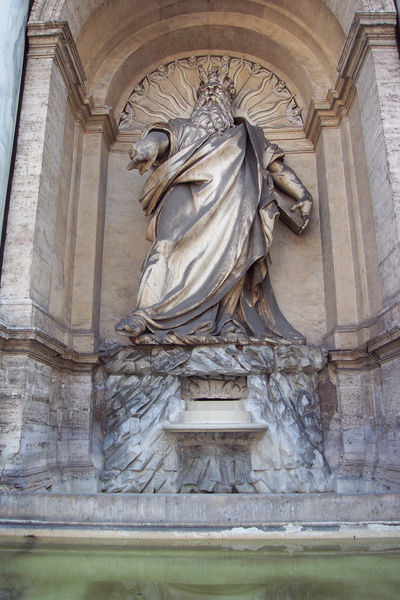
Titel: Acqua Felice (Moses-Brunnen)
Künstler: Domenico Fontana
Standort: Rom, Piazza S. Bernardo (EU - I - Latium)
Schlagwörter: flügel, fuß, mann, wasser, finger, pfeiler, säulen, tuch, bart, architektur, falten, sockel, stein, spiegel, figur, gold, brunnen, engel, skulptur, statue, bogen, glanz, podest, zeigen, fotografie, nische, moses, buch, strahlen, zeus, rundbögen, fingerzeig, drohend, herrisch, wasserbecken, antikisch, mamor, nischenfigur, spiegelnd, poseidon